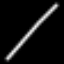
Label: line